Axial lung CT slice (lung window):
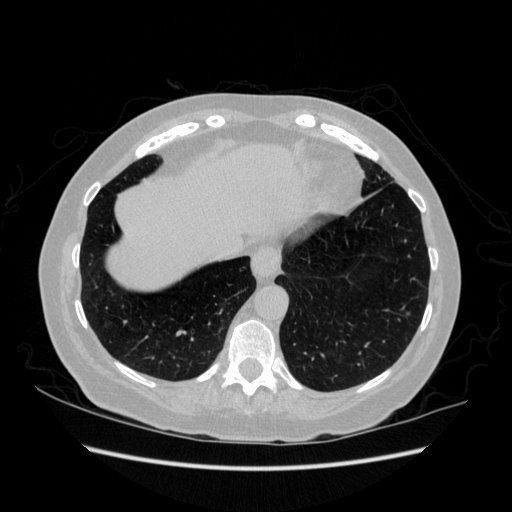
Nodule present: no